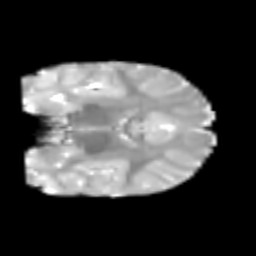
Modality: T2w
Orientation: coronal
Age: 5
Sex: male
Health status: healthy